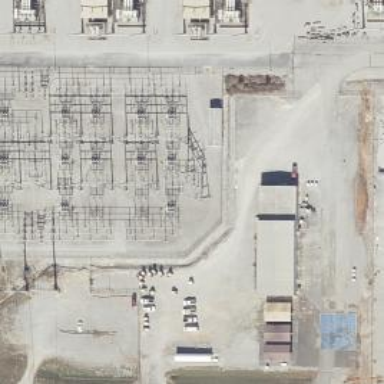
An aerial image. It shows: Switch for power supply.